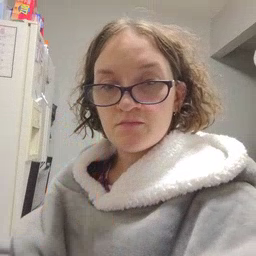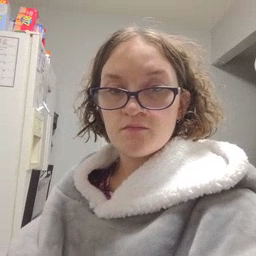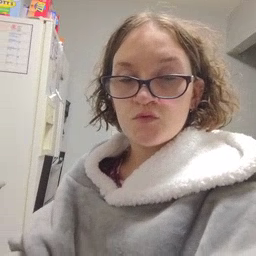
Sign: farm